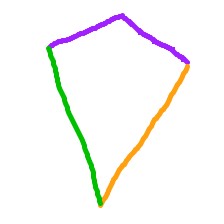
Shape: kite